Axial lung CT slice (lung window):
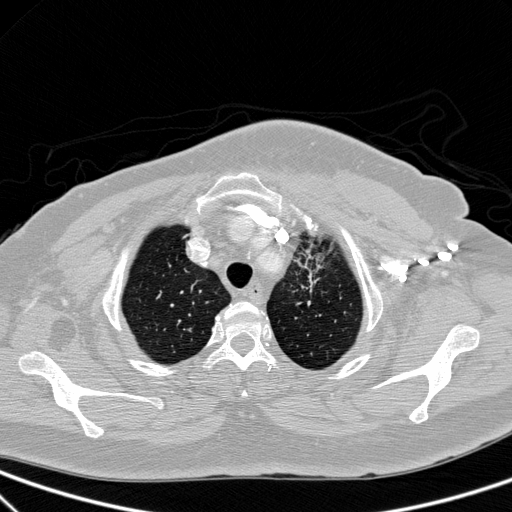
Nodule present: no